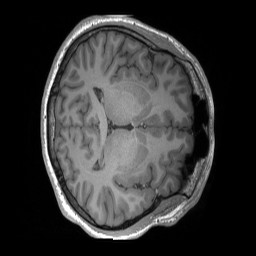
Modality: T1w
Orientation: axial
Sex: male
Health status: ill
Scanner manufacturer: siemens
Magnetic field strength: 3 T
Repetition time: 1.66 s
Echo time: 0.00254 s